Field crop: maize
Growth stage: 1
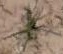
Species: salsola